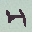
Label: 4